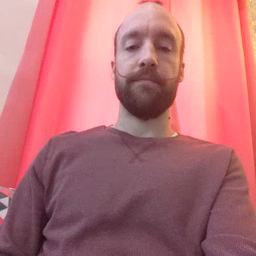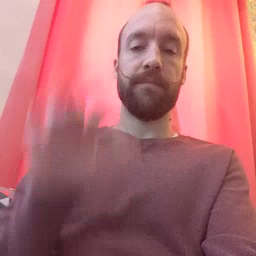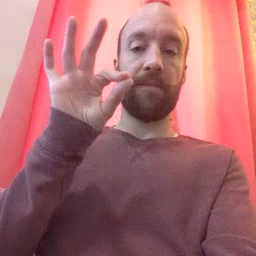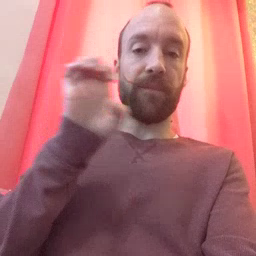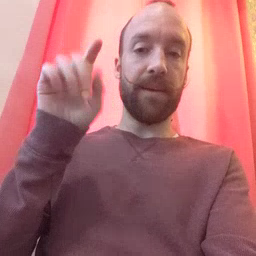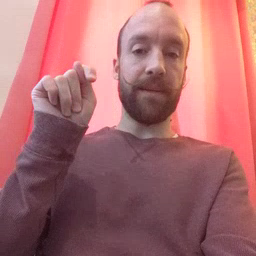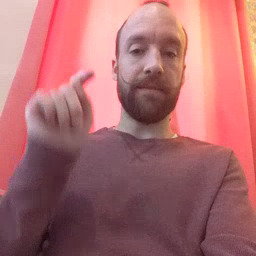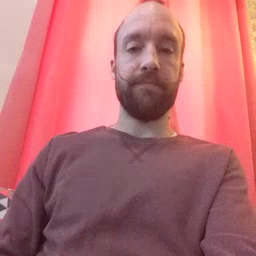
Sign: feet